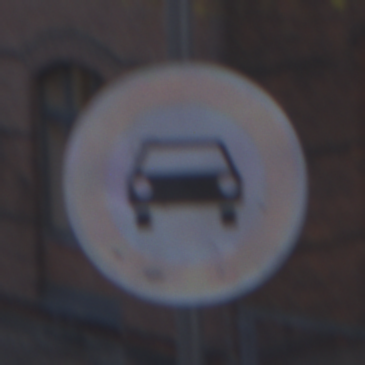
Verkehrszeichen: VerbotKraftwagen
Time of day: SunriseSunset
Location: Outdoor (Urban)
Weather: Clear
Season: NotSpecified
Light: Natural